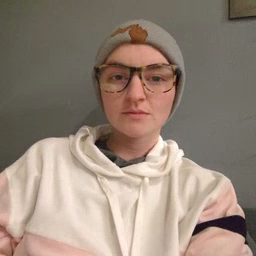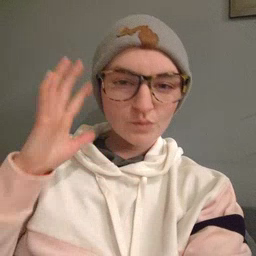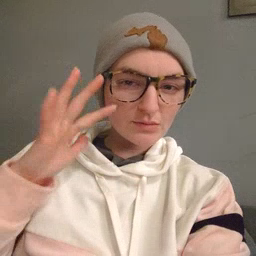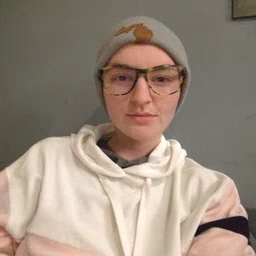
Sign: noisy